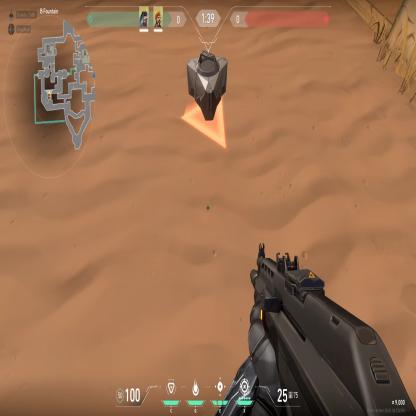
Label: dropped spike